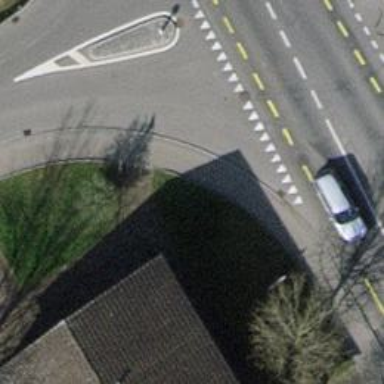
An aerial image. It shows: Asphalt sidewalk along the footway.